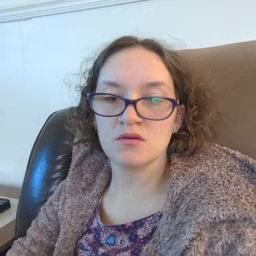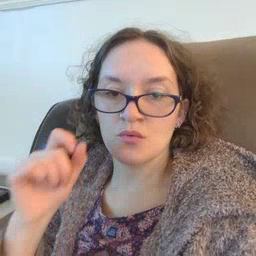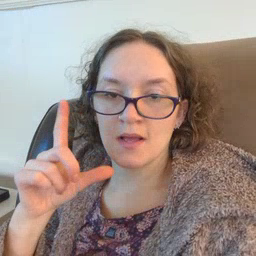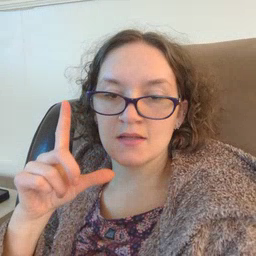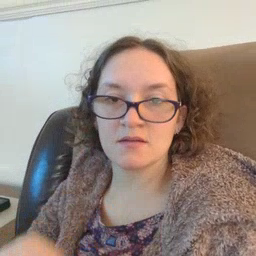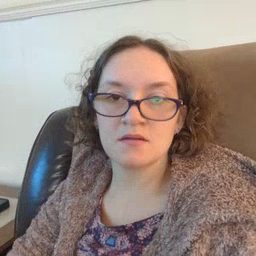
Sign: wake